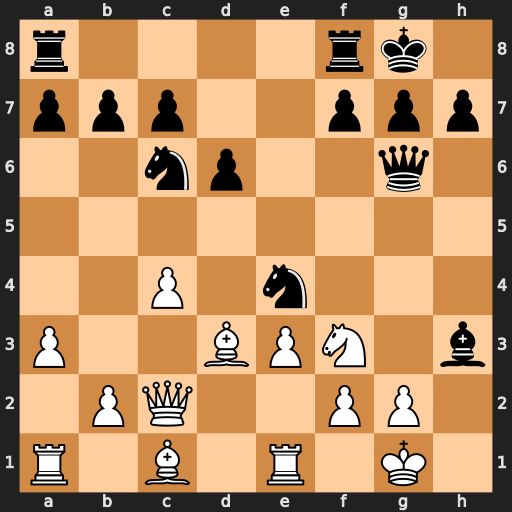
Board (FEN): r4rk1/ppp2ppp/2np2q1/8/2P1n3/P2BPN1b/1PQ2PP1/R1B1R1K1
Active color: w
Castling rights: -
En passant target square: -
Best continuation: Nh4 Qg4 Bxe4